Question: Win32 API provides many styles for window creating and I'm looking for a style that can remove a one-pixel border from the window that I created with this code:
'''
DWORD dwExtStyle = 0;
DWORD dwStyle = WS_POPUPWINDOW;
m_hWnd = CreateWindowEx(
dwExtStyle,
className,
windowName,
dwStyle,
300,
300,
100,
100,
NULL,
NULL,
hInstance,
NULL);
ShowWindow(m_hWnd, SW_SHOW);
'''
and I got the result:

What combination of flags can remove the black border from the window.
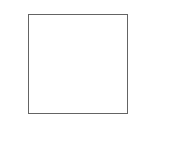
Answer: Just use 'WS_POPUP' instead of 'WS_POPUPWINDOW'.
The macro 'WS_POPUPWINDOW' is actually a set of flags:
'''
#define WS_POPUPWINDOW (WS_BORDER | WS_POPUP | WS_SYSMENU)
'''
The 'WS_BORDER' flag is the one responsible of your black square.